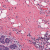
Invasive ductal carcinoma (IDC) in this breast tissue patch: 0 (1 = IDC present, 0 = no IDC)